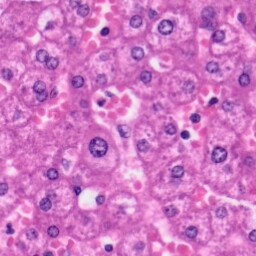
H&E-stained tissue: Liver